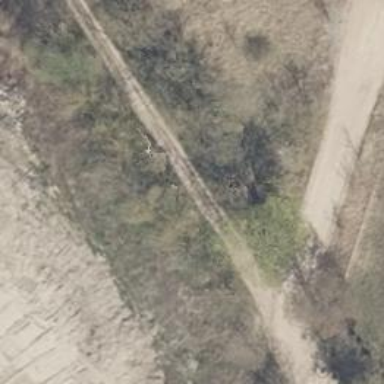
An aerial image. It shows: Dirt track road with grade 4 track type.